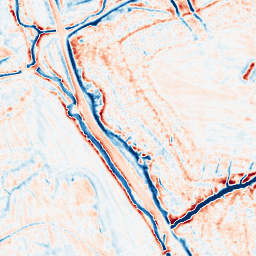
Category: edge_preserving
Decomposition family: anisotropic_diffusion
Decomposition parameters: iterations: 20
kappa: 50
gamma: 0.2
Upsampling method: linear_exact
Upsampling parameters: scale: 4
Upsampling scale: 4